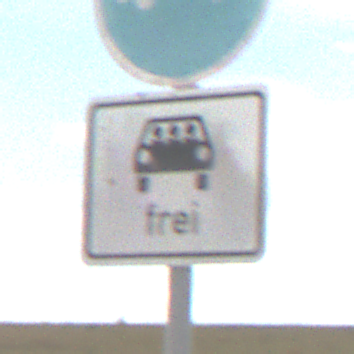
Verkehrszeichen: MehrfachbesetzePersonenkraftwagenFrei
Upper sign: Busssonderstreifen
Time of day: Midday
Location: Outdoor (Nature)
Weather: PartlyCloudy
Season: NotSpecified
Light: Natural